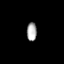
Tissue: prostate
Cell type: Endothelial cells
Senescence score: 0.699
Nuclear area (px): 178
Mean DAPI intensity: 172.022